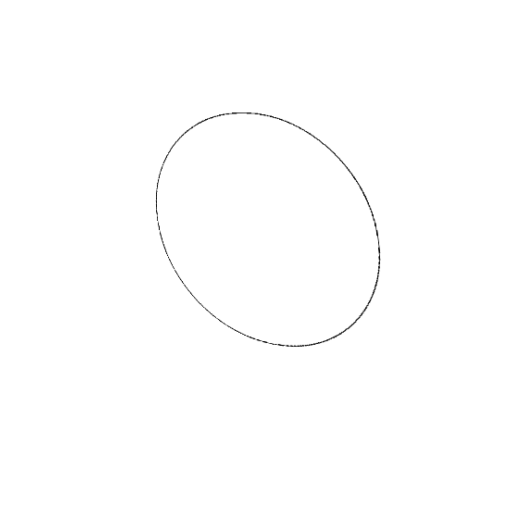
Crossing number: 0